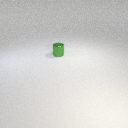
small green metal cylinder